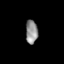
Tissue: skin
Cell type: Epithelial cells
Senescence score: 0.2521
Nuclear area (px): 280
Mean DAPI intensity: 142.821